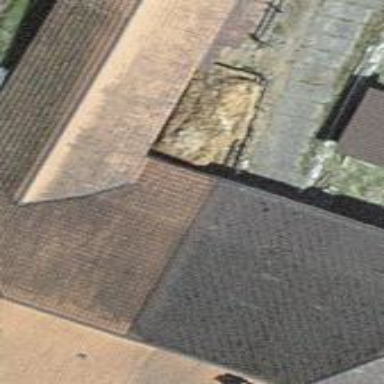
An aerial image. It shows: Farm building.